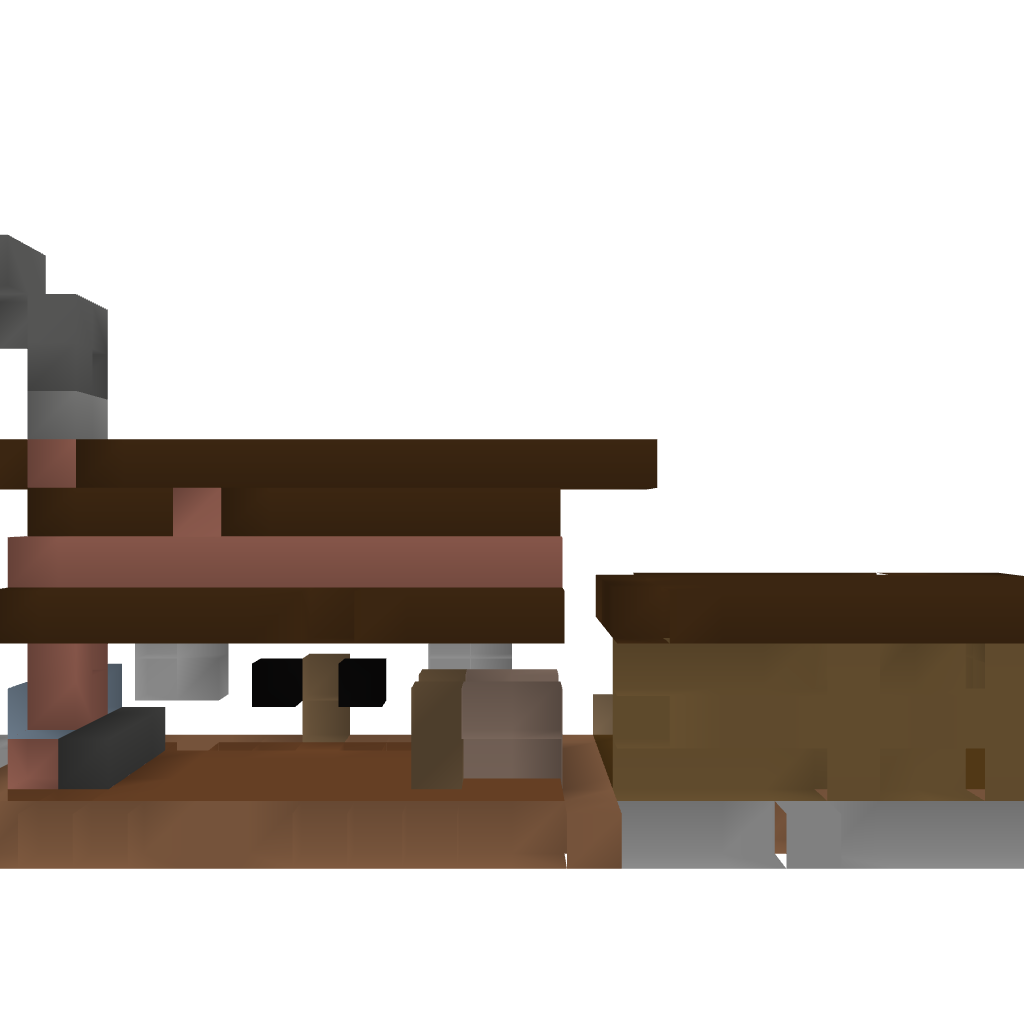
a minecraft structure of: Old Tyme Cabin